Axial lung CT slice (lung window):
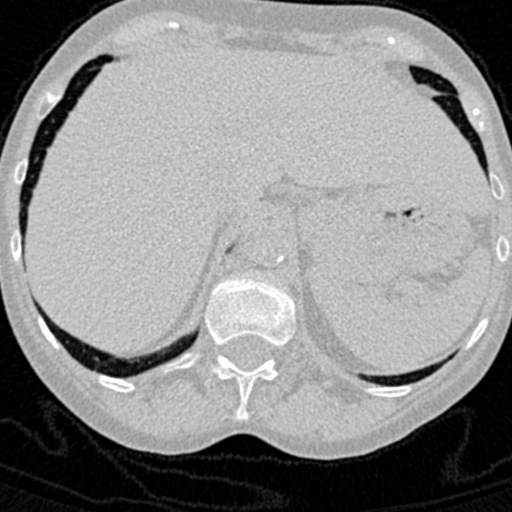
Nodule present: no